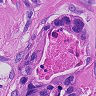
Metastatic tissue present: yes